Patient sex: M
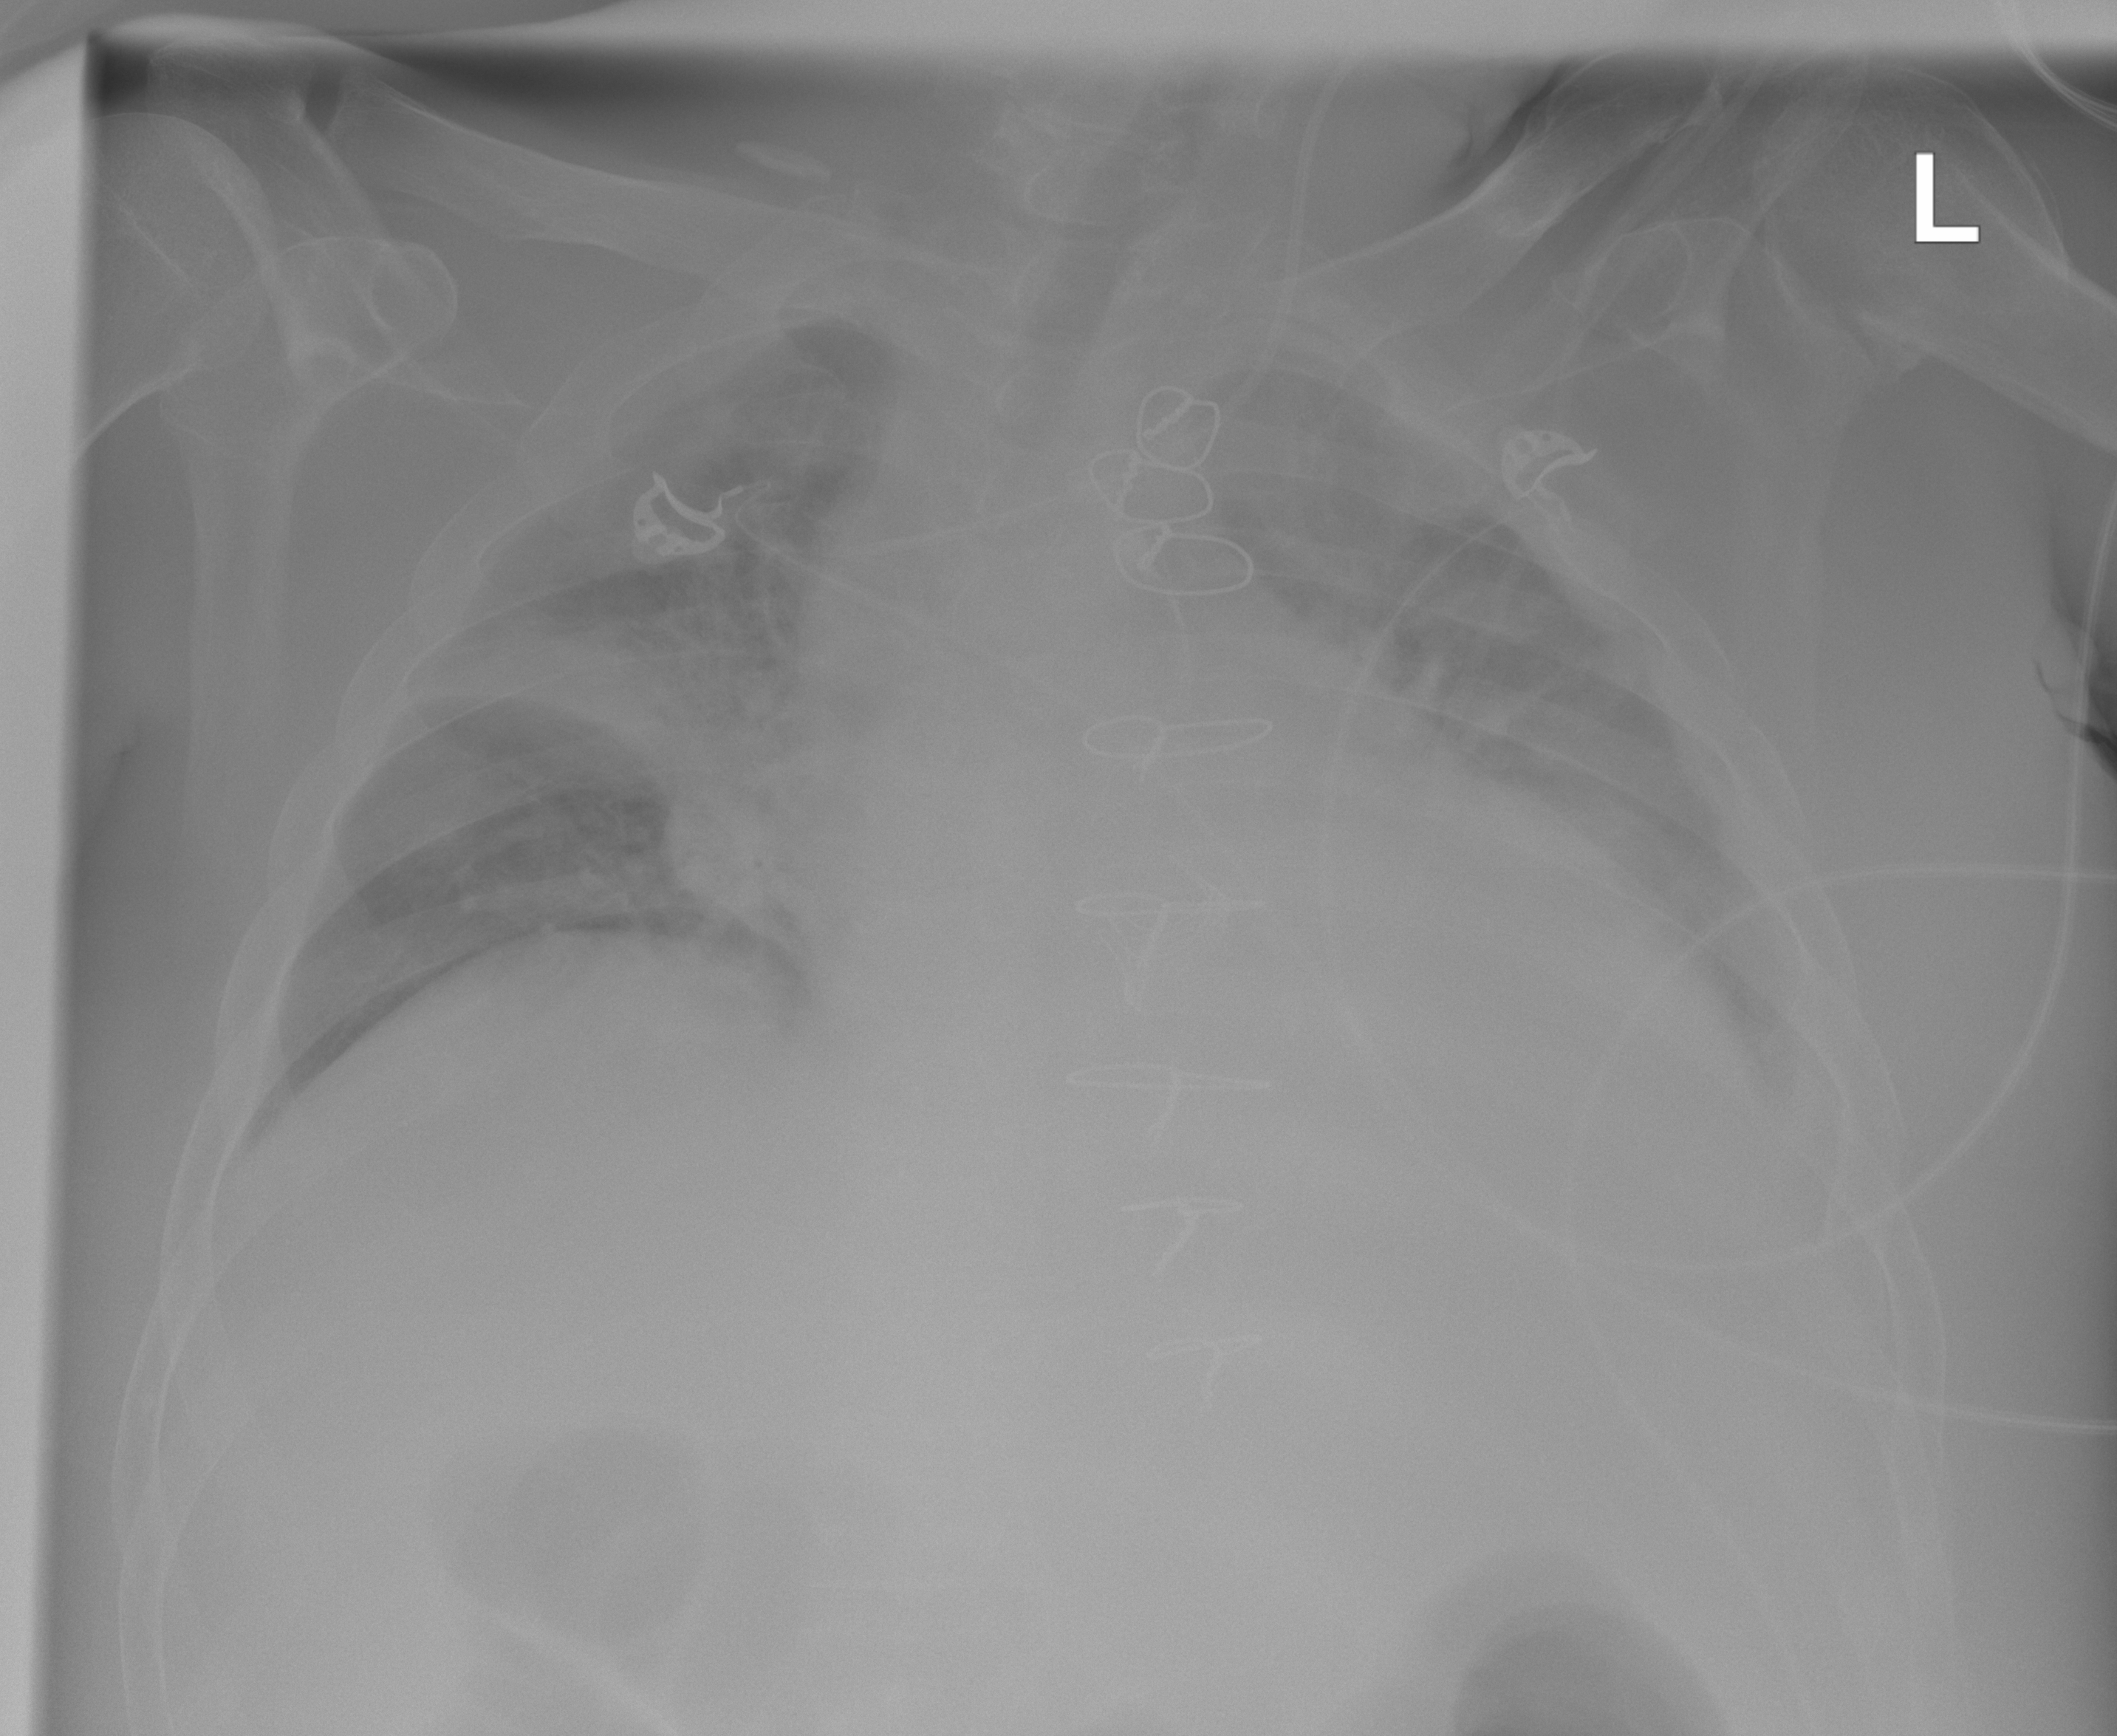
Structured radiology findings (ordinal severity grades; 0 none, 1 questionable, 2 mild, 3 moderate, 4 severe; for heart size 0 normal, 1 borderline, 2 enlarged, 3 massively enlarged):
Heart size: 2
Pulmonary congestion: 2
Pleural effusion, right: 0
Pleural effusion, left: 2
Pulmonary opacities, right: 0
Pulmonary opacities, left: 0
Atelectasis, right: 2
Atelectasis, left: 0